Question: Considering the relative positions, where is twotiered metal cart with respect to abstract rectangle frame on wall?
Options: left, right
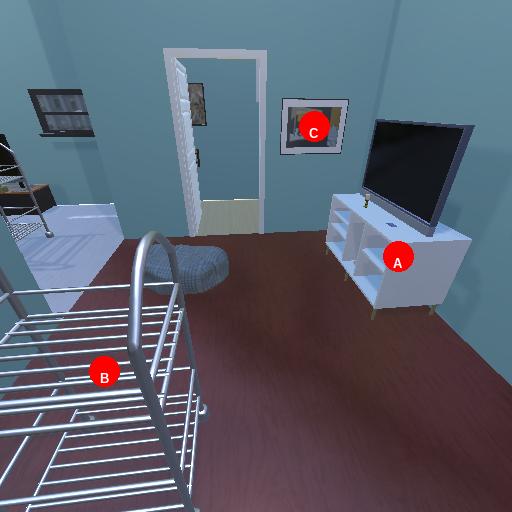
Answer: left